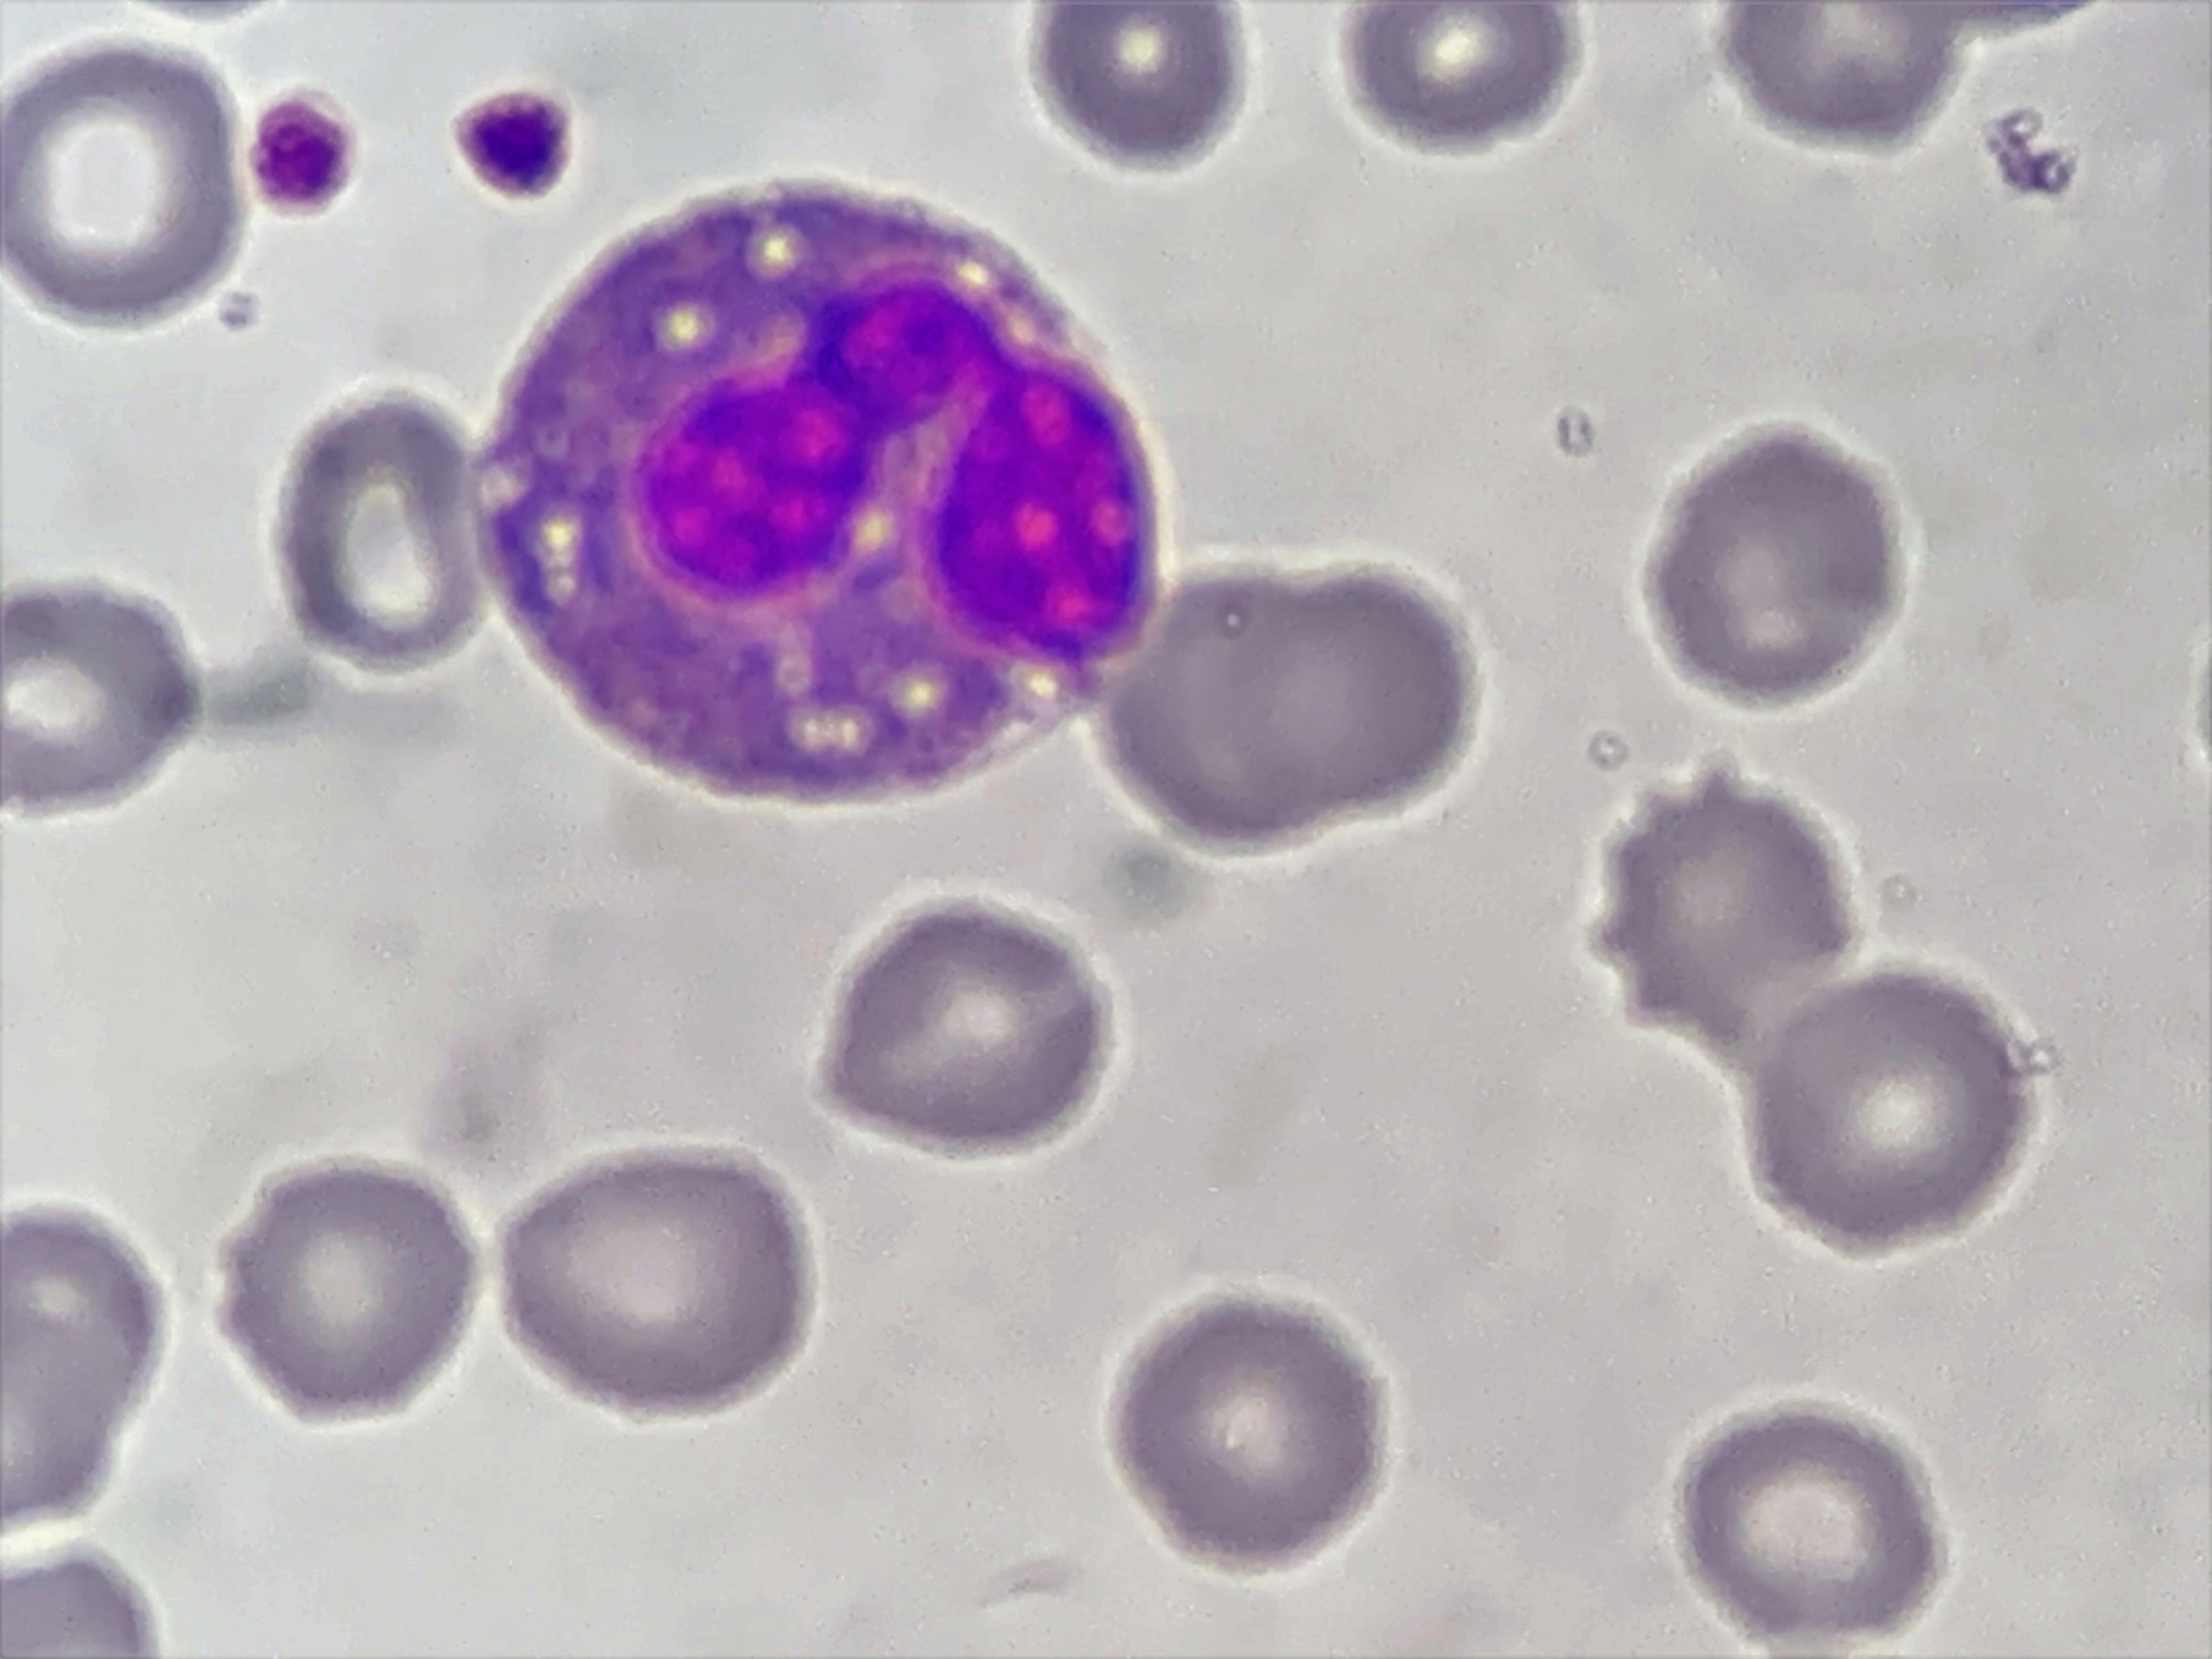
Cell type: EOSINOPHILS